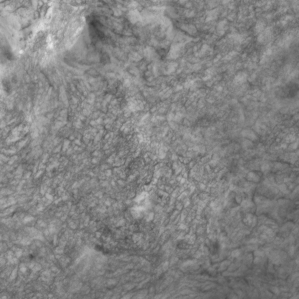
Label: non_frost